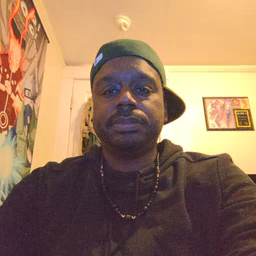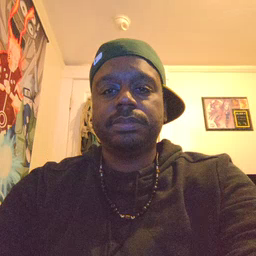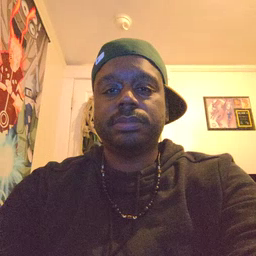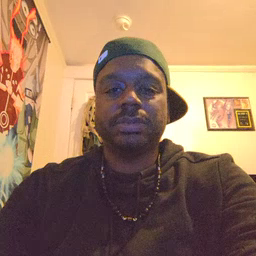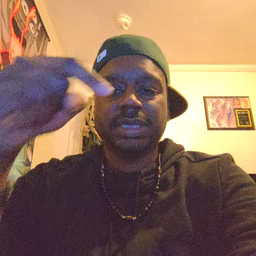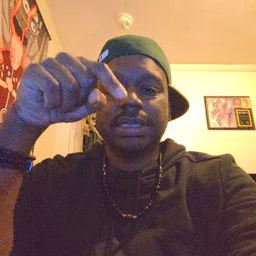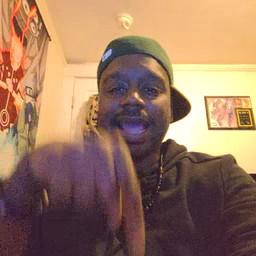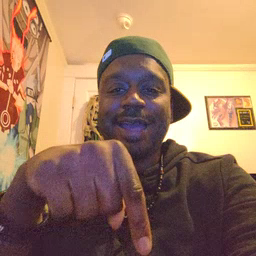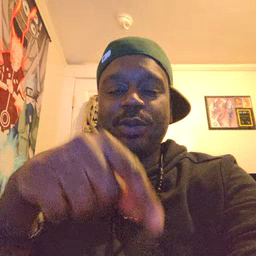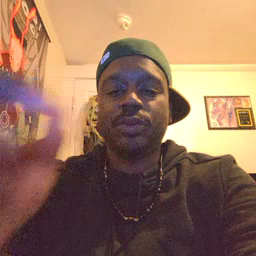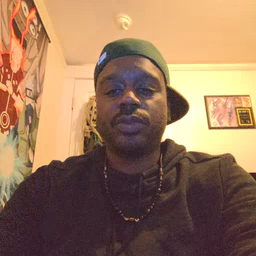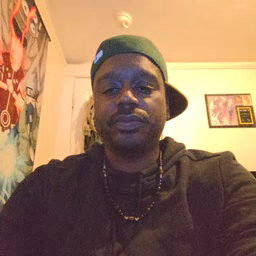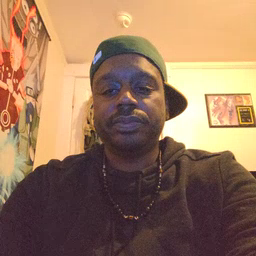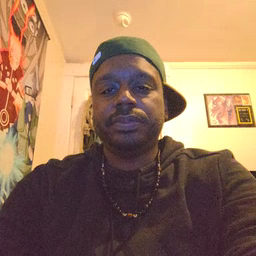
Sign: down